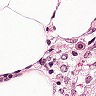
Metastatic tissue present: no